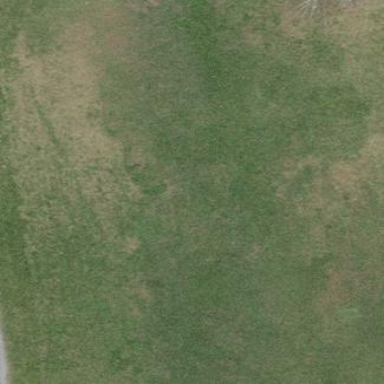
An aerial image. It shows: Grassy pitch for various sports activities.